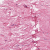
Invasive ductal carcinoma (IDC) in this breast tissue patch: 0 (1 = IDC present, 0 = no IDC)